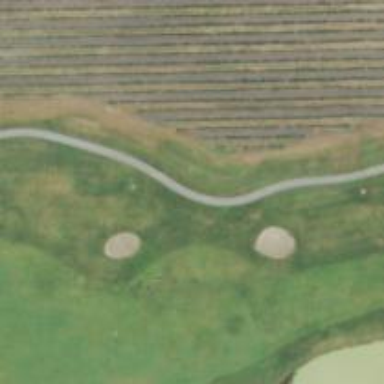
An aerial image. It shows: Footway resembling golf path at the Eagle Vines Golf Course.